Question: Say I had a MySQL table as pictured below, and I wanted to find any 'product_id''s which have the filters 2 AND 5 (so in the table this would be the product_id of 30), is this possible in MySQL? Or would I have to get product id's where the 'filter_id' is 2 OR 5, and sort it in PHP?

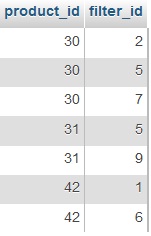
Answer: 'SELECT product_id, COUNT(*) AS i FROM mytable WHERE filter_id IN (2,5) GROUP BY product_id HAVING i = 2;'
This will match any rows containing any of the required filter_ids and group together those with the same product_id. The name i has been given to a column giving the number of rows in the group. Assuming that every combination of product_id to filter_id will be unique then you know that any group with two rows will have matched both of the filter_ids, so the HAVING clause will finally filter out the rows that only matched one of the filter_ids.